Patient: sex M, age 59
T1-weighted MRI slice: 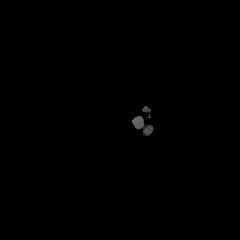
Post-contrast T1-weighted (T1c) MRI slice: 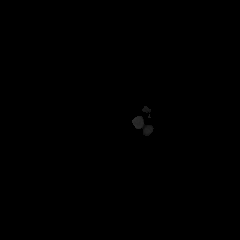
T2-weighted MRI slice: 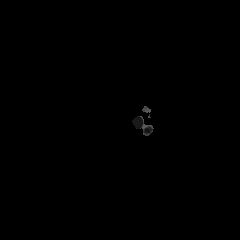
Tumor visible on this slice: no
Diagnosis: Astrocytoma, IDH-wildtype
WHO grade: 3